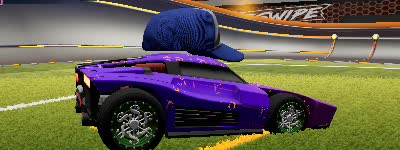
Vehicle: breakout